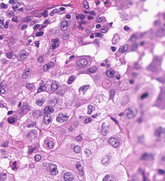
Tumor epithelial tissue: yes
Tumor-associated stroma tissue: no
Normal tissue: no